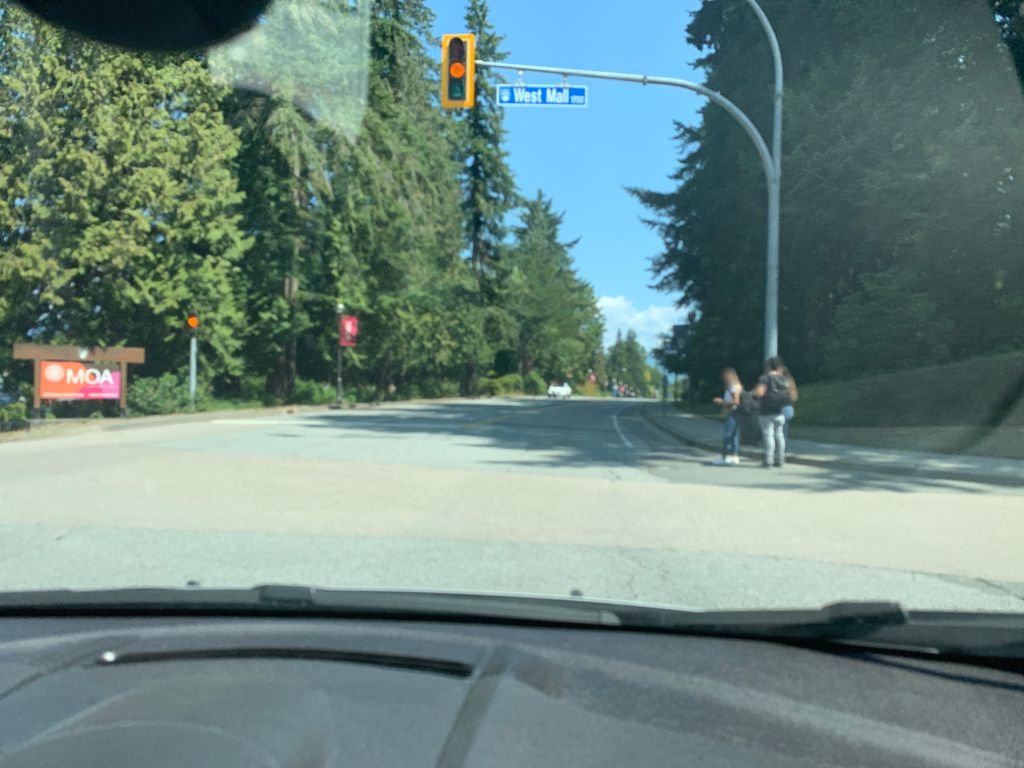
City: vancouver